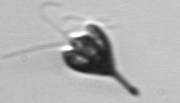
Label: Pyramimonas_longicauda